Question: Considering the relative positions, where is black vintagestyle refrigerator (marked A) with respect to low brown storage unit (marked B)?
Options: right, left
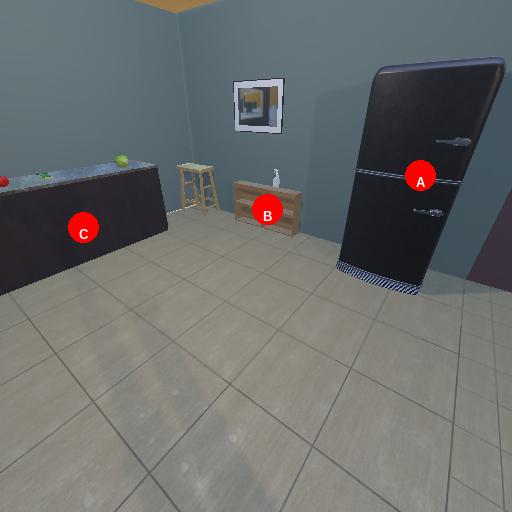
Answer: right